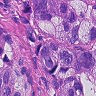
Metastatic tissue present: yes